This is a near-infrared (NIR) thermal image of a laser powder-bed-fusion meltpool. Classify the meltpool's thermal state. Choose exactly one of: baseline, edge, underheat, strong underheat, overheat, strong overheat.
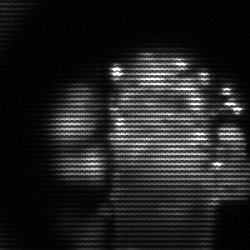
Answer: strong underheat